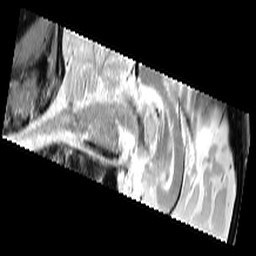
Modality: PDw
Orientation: sagittal
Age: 22
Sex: male
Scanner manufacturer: siemens
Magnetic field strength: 3 T
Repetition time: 6.49 s
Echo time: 0.016 s